Question: Okay, I have a gridview in my WPF application. I use MVVM and C#. The gridview is filled with data.
I call the data using a web service. I don't communicate with the database directly. And we have set stored procedures, so I can't create my own and use it for the application.
I have 2 tables. MaintenanceCall and MainCallProblems, a child of MaintenanceCall
MaintenanceCall:
'''
[Intrecno] [bigint] IDENTITY(1,1) NOT NULL,
[IntrecnoLandObject] [bigint] NULL,
<URL> NULL,
<URL> NULL,
[CaptureBy] [bigint] NULL,
[CaptureDate] [datetime] NULL,
'''
Intrecno is the PK. IntrecnoLandObject is a FK that I will use to pull the data out.
MainCallProblems:
'''
[Intrecno] [bigint] IDENTITY(1,1) NOT NULL,
[IntrecnoCallNo] [bigint] NULL,
[CaptureBy] [bigint] NULL,
[CaptureDate] [datetime] NULL,
<URL> NULL,
'''
IntrecnoCallNo is the FK that comes from MaintenanceCall.
Basically, a user uses my form to log a complaint/problem on an object. He selects the object, with its ID stored in memory and logs a call. Each call can have many problems. Once they click save, the call is logged. The data is inserted into MaintenanceCall, the object's ID, the user who logged the call and the time. Then the Problem is logged into MainCallProblems, along with the user etc... Just know that all fields are filled out.
Now I have a history gridview on my form. When the user selects the object to log calls on, the history should be loaded, if any.
This is my problem.
Somewhere in my service code, I placed the wrong list somewhere.
Lets say that there are 4 MaintenanceCall records. Each MainCall has it's own problem in MainCallProblems. What if one call has 2 problems? This is what I'm stuck with.
My service code to get the list populated and sent back:
'''
public List<MaintenanceCall> GetMaintenance(Dictionary<string, object> propertyValues) //Brings in the selected land object intrecno number
{
List<MaintenanceCall> mainCalls = ExecuteDataReader<MaintenanceCall>("spGetMainCall", propertyValues, typeof(MaintenanceCall)); //finds all maintenance calls associated with that land object
foreach (var instance in mainCalls) //for each specific call
{
Dictionary<string, object> paramKey = new Dictionary<string, object>();
paramKey.Add("IntrecnoCallNo", instance.Intrecno); //now sends the primary key of maintenance call into the child table, MainCallProblems and finds the problems with that key, which is the foreign key
List<MainCallProblems> problems = ExecuteDataReader<MainCallProblems>("spGetMainCallProblems", paramKey, typeof(MainCallProblems)); //creates a list of the problems associated with that call. can be one or many
foreach (var problem in problems) //for each problem with that call, fill out the data
{
instance.ProblemDesc = problem.ProblemDescription; // the problem description for each problem call
}
}
return mainCalls; //returns the first list, with the data now stored
}
'''
As you can see, I get the landobject's ID in the method params. That is used in the stored procedure to retrieve the MaintenanceCall instances. Of which there are 4.
Each call is then broken down to each problem in a call, the first foreach loop. Now the PK of MaintenanceCall is passed into MainCallProblems to find the actual problem.
Like I said, this list should be 5.
So the MaintenanceCall list that is returned is missing one record. It fills the data and overwrites one record, because the one list is smaller than the other.
How do I correct this. I can't make the one list the same as the other, I get errors. And I can't return any other list type.
Ideally I want returned:

As you see, this is just a quick select I wrote in SQL that shows the FK and the problem. 2 problems have the same FK, but in my app, one would be overwritten, and I recieve 4 results instead of 5
If there are any further explinations needed, please let me know and I will edit accordingly.
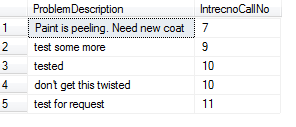
Answer: got it.
I create a new list of the same type: 'List<MaintenanceCall> callList = new List<MaintenanceCall>();'
and in the second loop, where the data is found, I populate this new list:
'''
callList.Add(new MaintenanceCall()
{
ProblemDesc=instance.ProblemDesc
});
'''
and I return this new list, which contains 5 problems. It works.